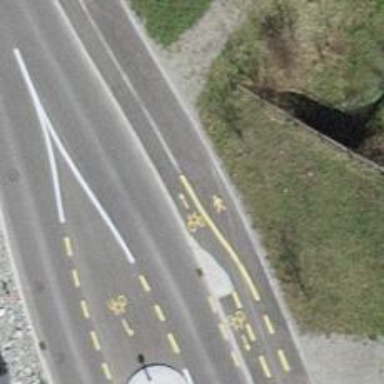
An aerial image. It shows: Cycleway.